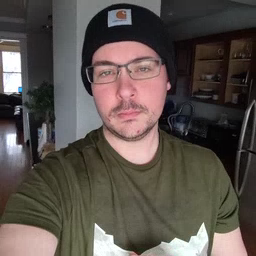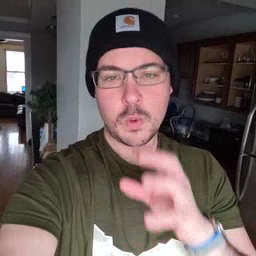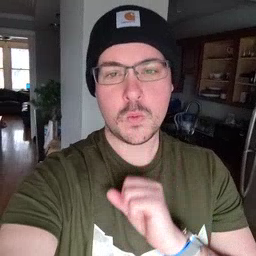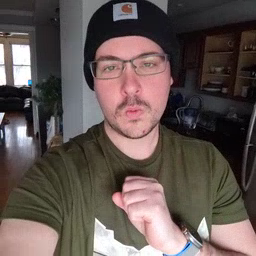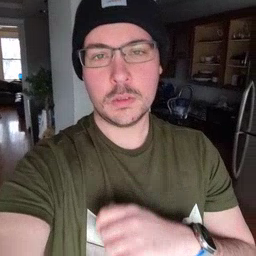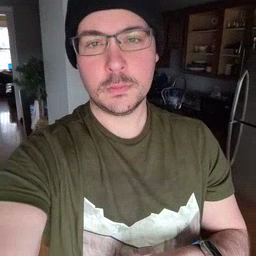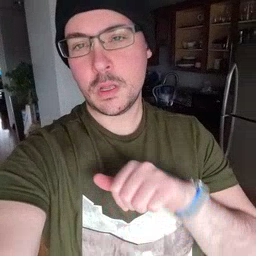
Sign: old